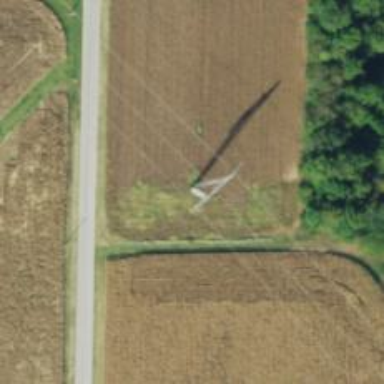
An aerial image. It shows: Lattice structure tower used for power transmission.